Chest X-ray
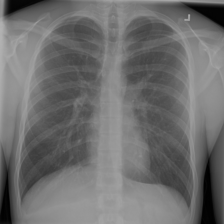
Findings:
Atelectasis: negative
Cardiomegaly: negative
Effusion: negative
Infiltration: negative
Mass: negative
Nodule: negative
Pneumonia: negative
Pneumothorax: negative
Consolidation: negative
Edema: negative
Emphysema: negative
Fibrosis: negative
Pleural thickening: negative
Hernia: negative